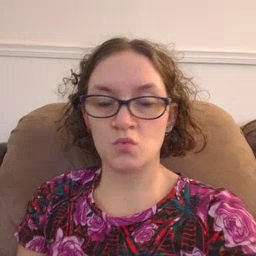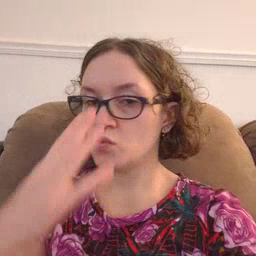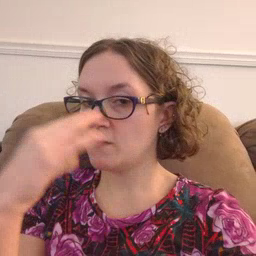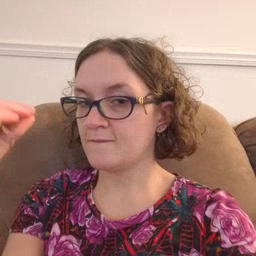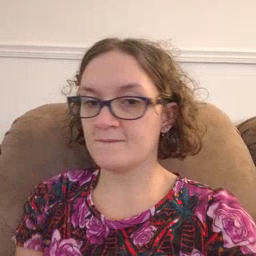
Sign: wolf